Field crop: maize
Growth stage: 2
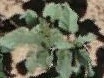
Species: datura